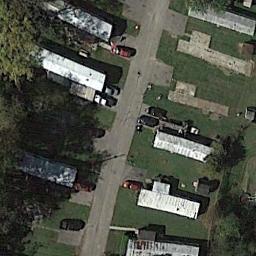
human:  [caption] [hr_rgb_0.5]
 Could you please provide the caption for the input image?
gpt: There are a row of colorful mobile homes on both sides of the road .

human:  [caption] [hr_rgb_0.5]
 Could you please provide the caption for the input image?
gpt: The mobile home park has some mobile homes on the grass and a road goes through the mobile home park .

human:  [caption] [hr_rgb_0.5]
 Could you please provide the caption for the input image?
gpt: There are many buildings of different shapes and sizes in the mobile home parks .

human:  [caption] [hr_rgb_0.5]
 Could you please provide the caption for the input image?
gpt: The mobile home park is on the grass next to some trees and road .

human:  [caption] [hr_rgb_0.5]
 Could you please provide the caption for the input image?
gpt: There are some buildings on green lawns on the mobile home park .